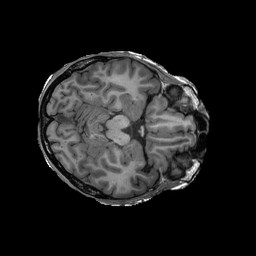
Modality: T1w
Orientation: axial
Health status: ill
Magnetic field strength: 3 T